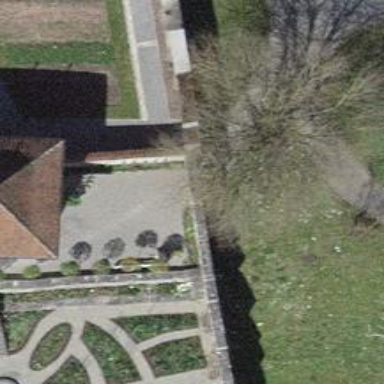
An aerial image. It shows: Gate.